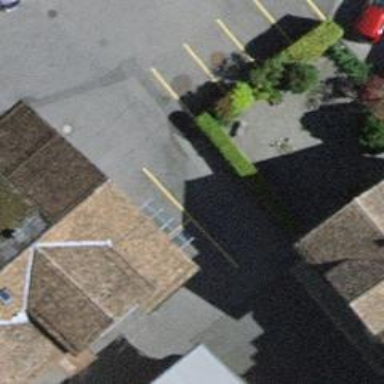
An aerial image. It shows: Fuel station.